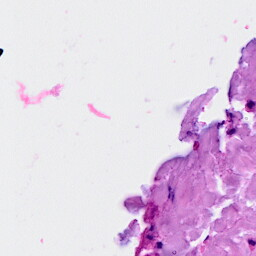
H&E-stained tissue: Breast